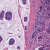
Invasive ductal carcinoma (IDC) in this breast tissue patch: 1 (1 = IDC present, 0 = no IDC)